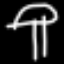
Label: mushroom